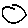
Label: circle